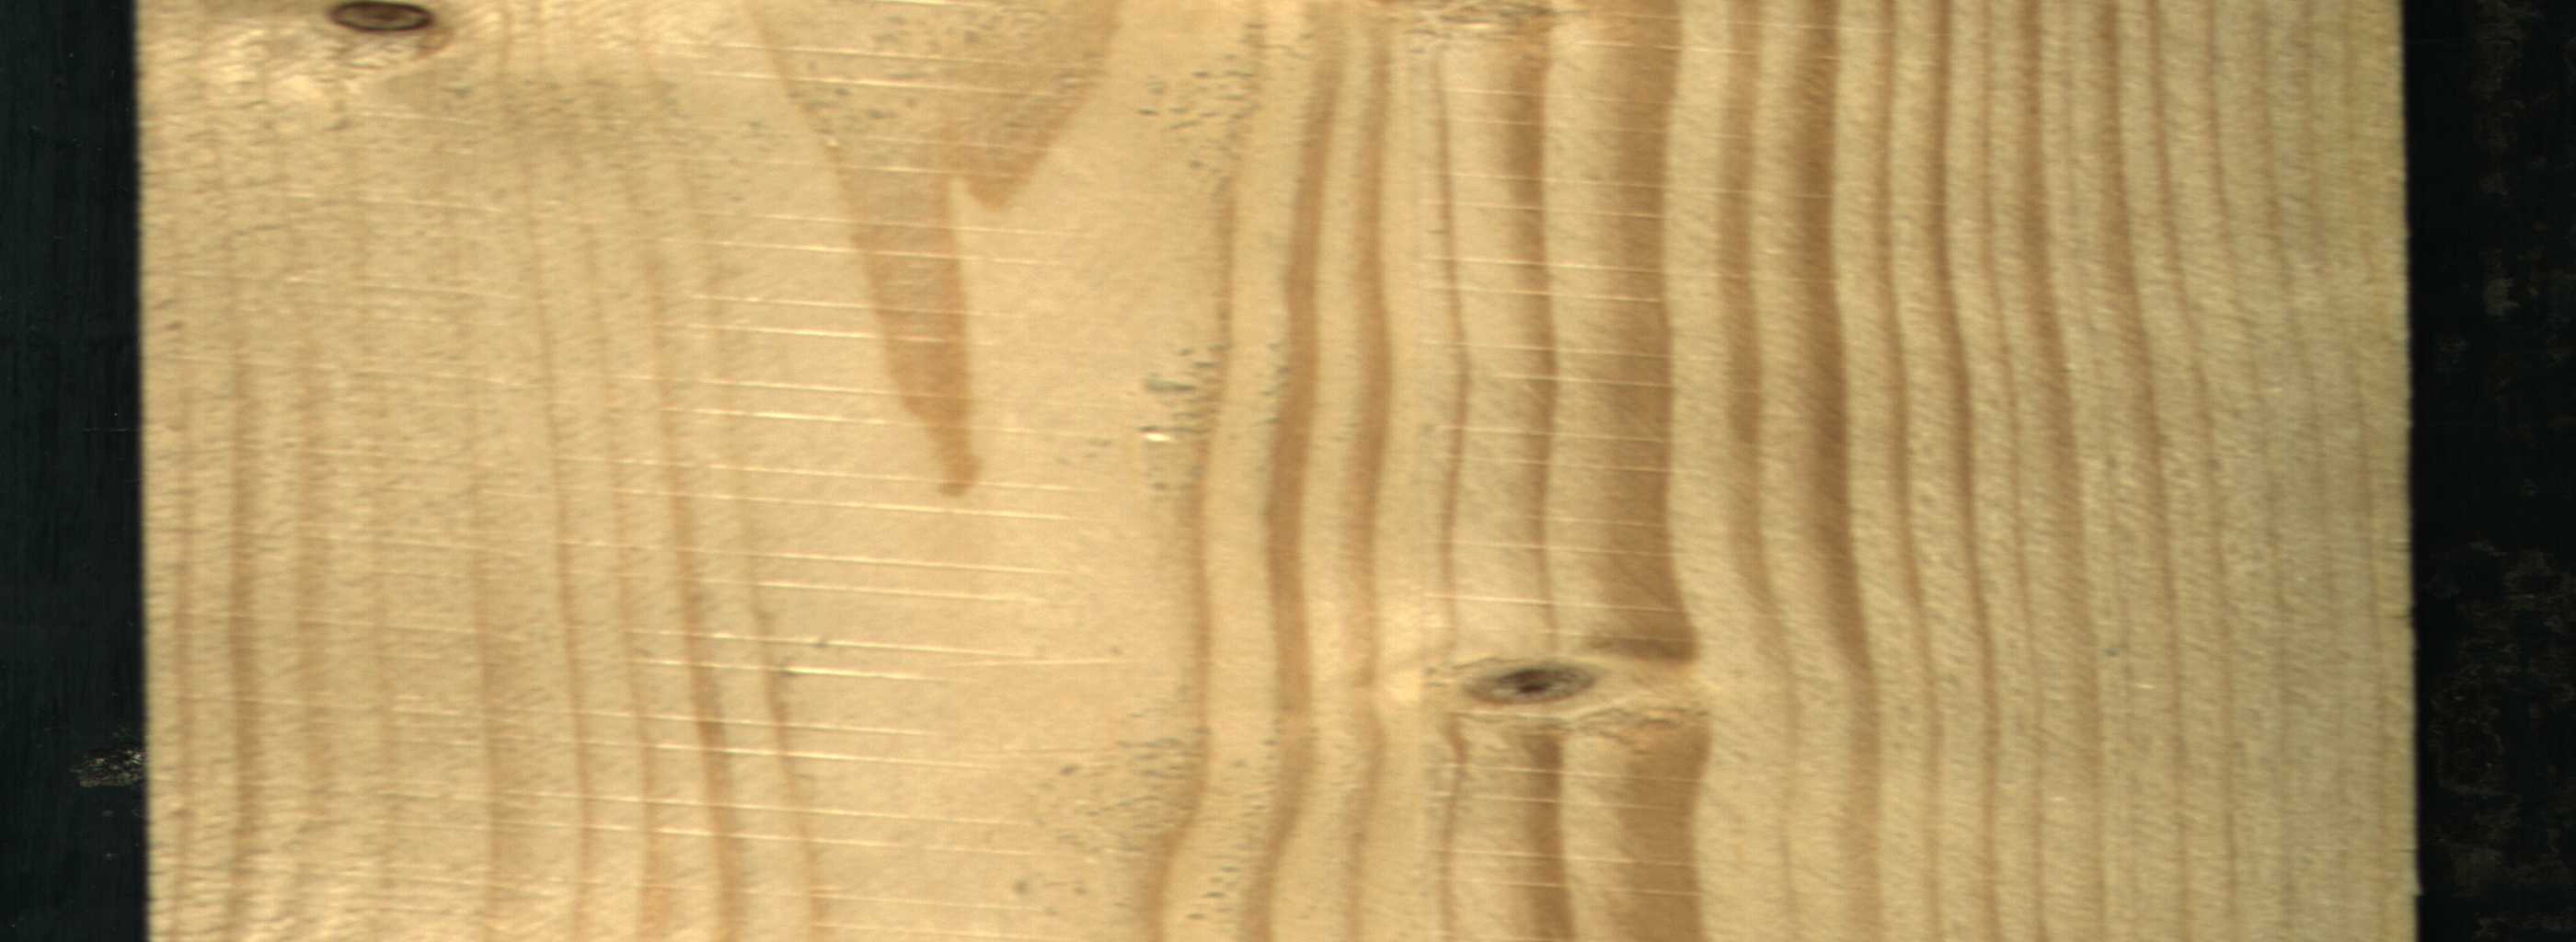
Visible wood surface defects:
Live_Knot
Live_Knot